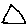
Label: triangle